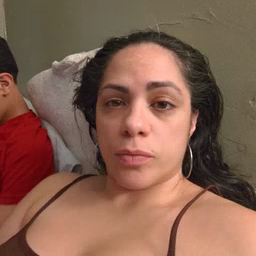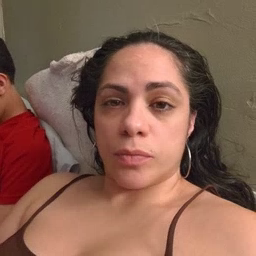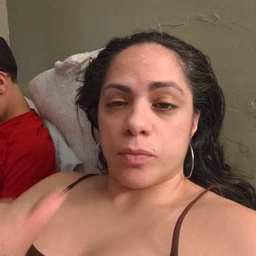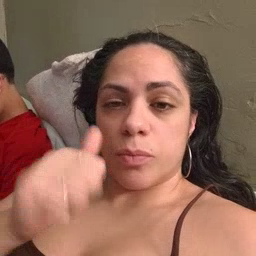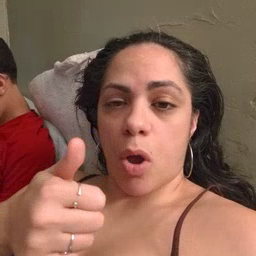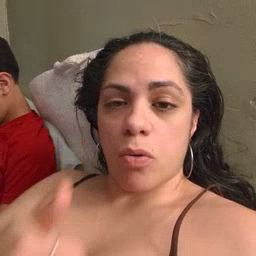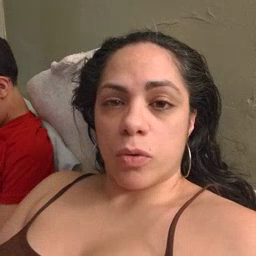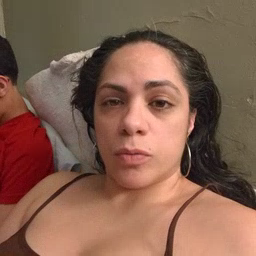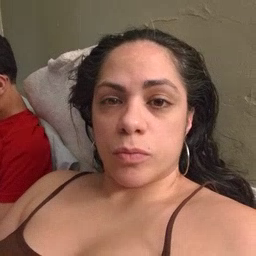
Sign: tomorrow